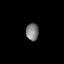
Tissue: lung
Cell type: Myeloid cells
Senescence score: 0.6179
Nuclear area (px): 218
Mean DAPI intensity: 123.592